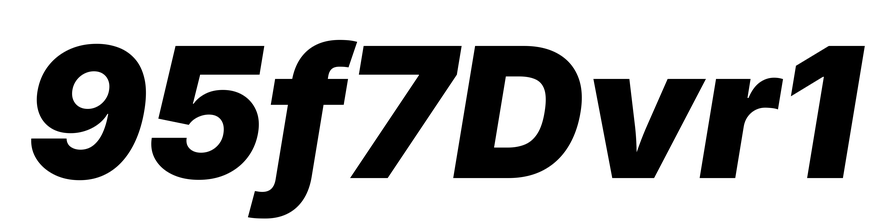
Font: Inter-Italic_Black_Italic